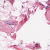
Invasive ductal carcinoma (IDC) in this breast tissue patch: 1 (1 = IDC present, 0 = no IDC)